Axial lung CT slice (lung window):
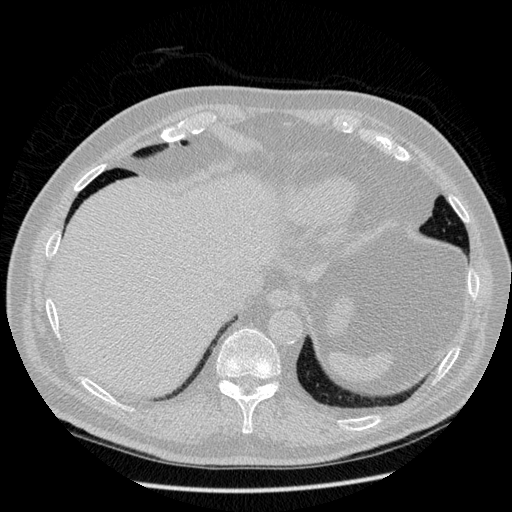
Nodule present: no